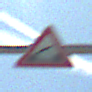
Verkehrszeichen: BeweglicheBruecke
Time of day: Midday
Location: Outdoor (Special)
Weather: PartlyCloudy
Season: NotSpecified
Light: Natural